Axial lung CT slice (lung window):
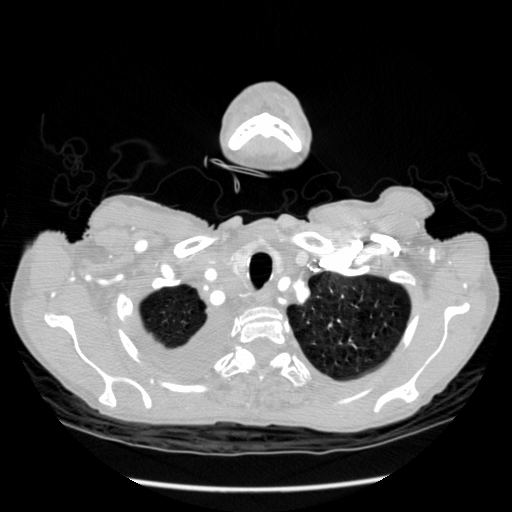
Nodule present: no